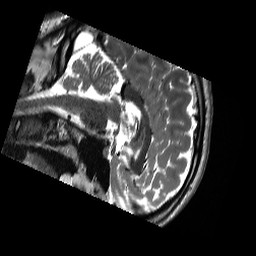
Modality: T2w
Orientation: sagittal
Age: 19
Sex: male